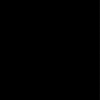
Label: dusty